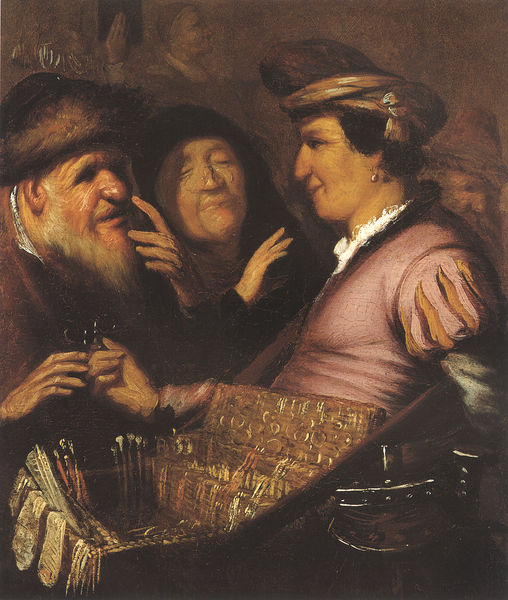
Titel: Der Brillenverkäufer (Der Gesichtssinn)
Künstler: Harmensz van Rijn Rembrandt
Institution: Privatsammlung
Schlagwörter: gemälde, frau, männer, nase, schmuck, öl, gold, händler, handel, korb, scheren, orient, brille, verkäuferin, kasten, mittelalter, kaufen, ansehen, verkaufen, brillen, händlerin, waren, brillengläser, bauchladen, hh, säufernase, ttt